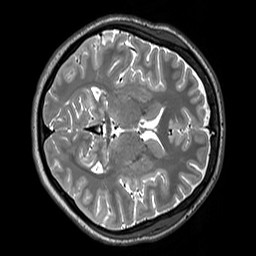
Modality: T2w
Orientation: axial
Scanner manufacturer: siemens
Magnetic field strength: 3 T
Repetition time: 3.2 s
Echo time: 0.406 s